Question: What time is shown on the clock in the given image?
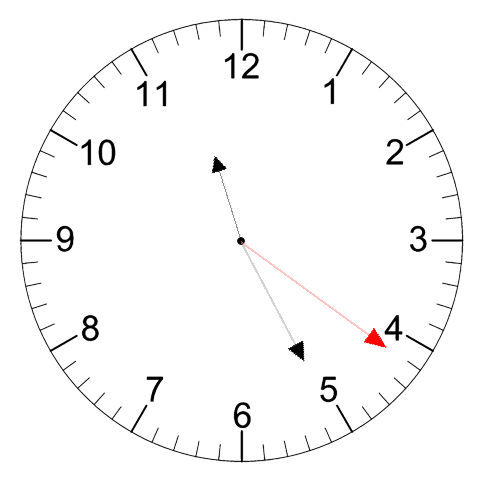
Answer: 11:25:21